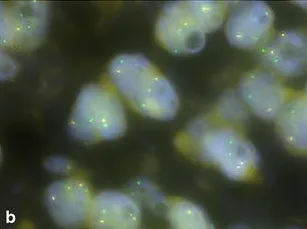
B; Fluorescent in situ hybridization showing tetraploid cells showing unbalanced PHF1 gene translocation (green 5.
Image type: pathology (fish)